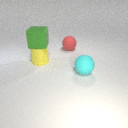
large red rubber sphere behind large cyan rubber sphere